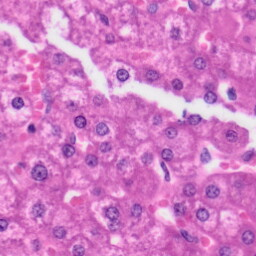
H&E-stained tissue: Liver